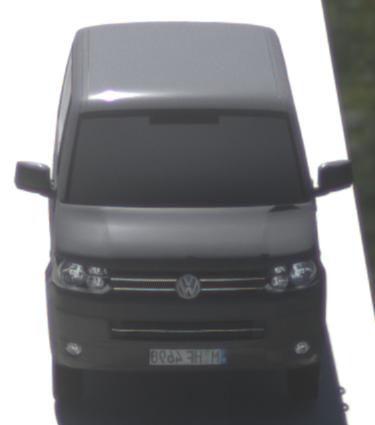
Make: VW Commercial Vehicles (Nutzfahrzeuge)
Model: T5 Multivan 2.0
Detailed model: T5 Multivan
Model produced from: 2009/09
Model produced until: 2013/06
Doors: 4
Color: gray
Road condition: dry road
Daytime: midday
Contrast: high contrast